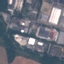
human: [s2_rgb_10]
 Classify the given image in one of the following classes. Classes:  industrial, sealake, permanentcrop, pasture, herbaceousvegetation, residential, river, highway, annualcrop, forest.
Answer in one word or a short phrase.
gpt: Industrial